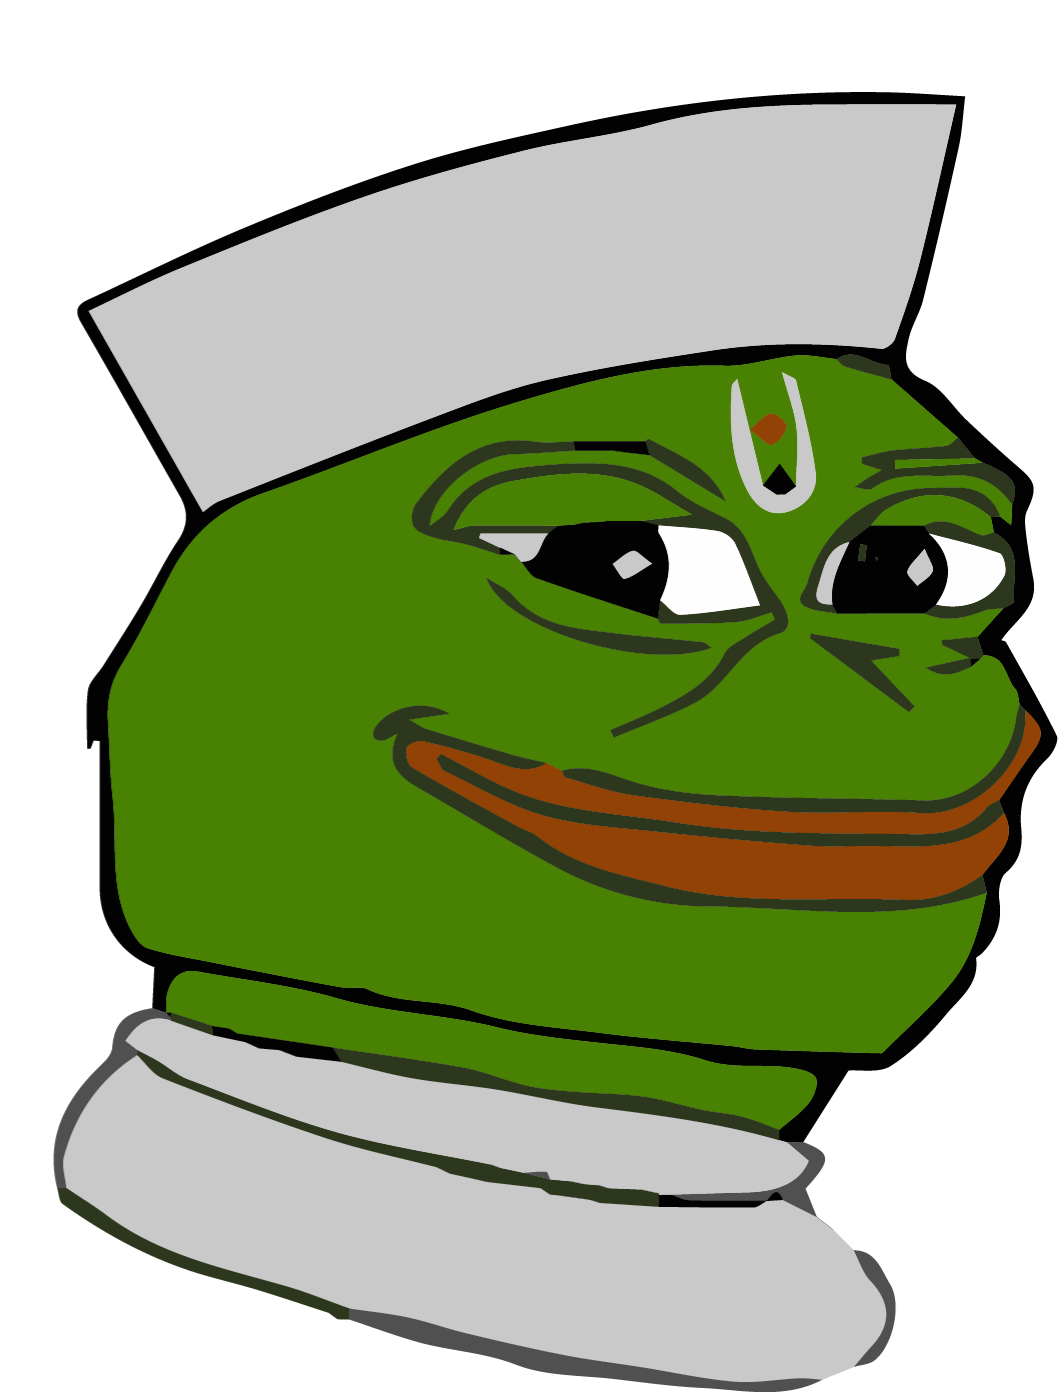
Label: 5_Pepe